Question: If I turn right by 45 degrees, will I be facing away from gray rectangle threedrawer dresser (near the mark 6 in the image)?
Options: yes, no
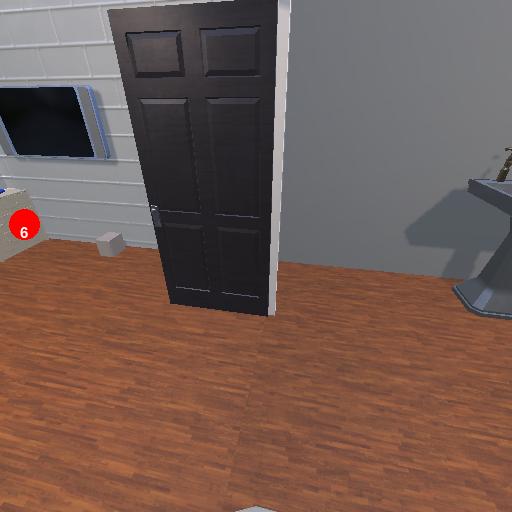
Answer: yes